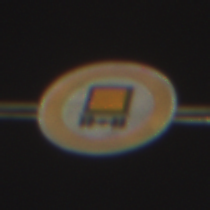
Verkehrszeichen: VerbotKennzeichnungspflichtigeKraftfahrzeugeGefaehrlicheGueter
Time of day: Night
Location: Outdoor (Urban)
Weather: PartlyCloudy
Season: NotSpecified
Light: Artificial